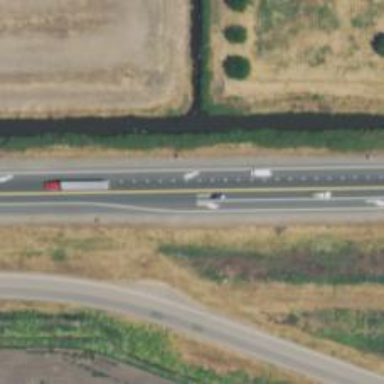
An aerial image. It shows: Asphalt road designated as trunk highway.